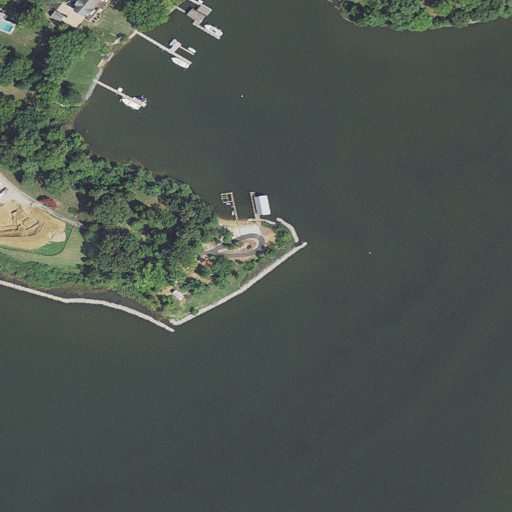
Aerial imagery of cape in Maryland named Childs Point containing open water, mixed forest, open development, low intensity development, herbaceous wetlands, woody wetlands, medium intensity development, evergreen forest, grassland, and deciduous forest